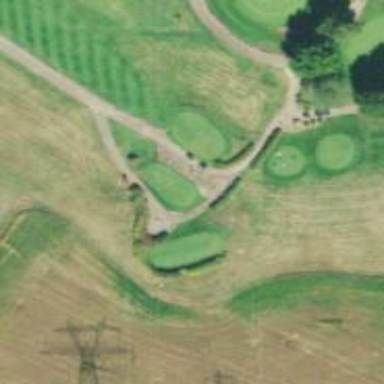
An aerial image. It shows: Footway that doubles as golf path.